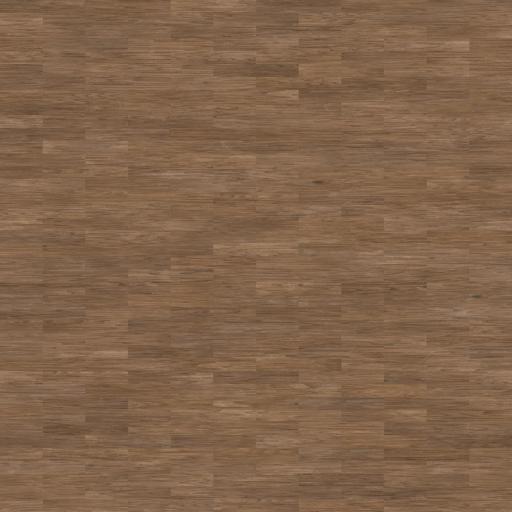
Tags: floor flooring parquet wood